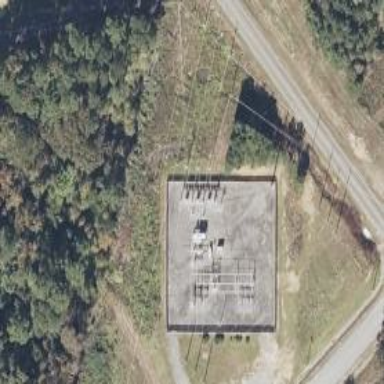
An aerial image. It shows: Distribution substation surrounded by fence.